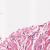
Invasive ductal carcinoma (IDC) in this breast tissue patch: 0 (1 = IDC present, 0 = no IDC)